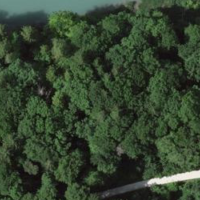
EUNIS habitat code: 41
Species observed at this site:
Stachys sylvatica